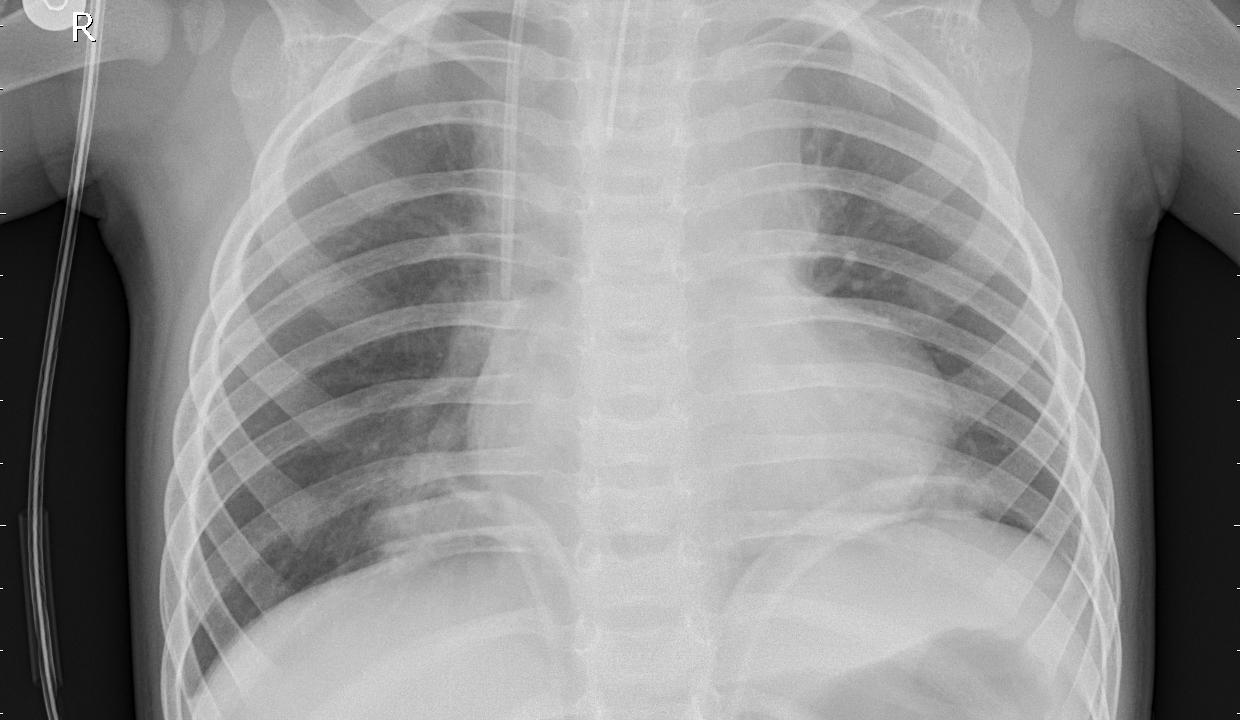
Diagnosis: PNEUMONIA